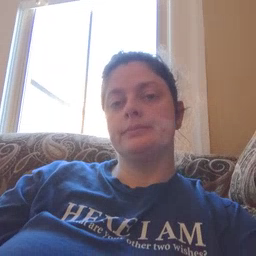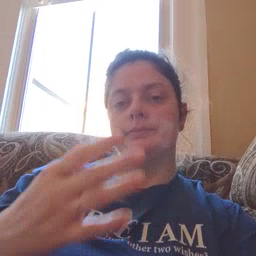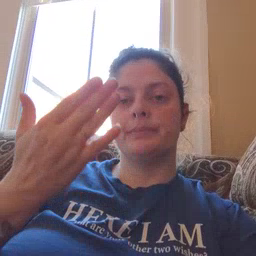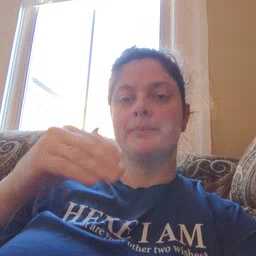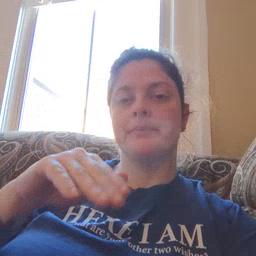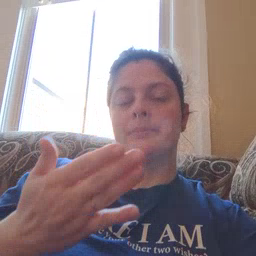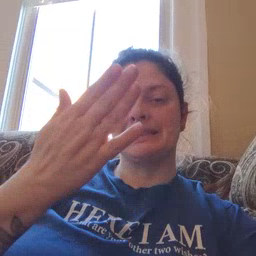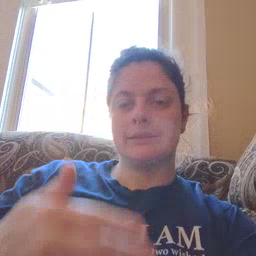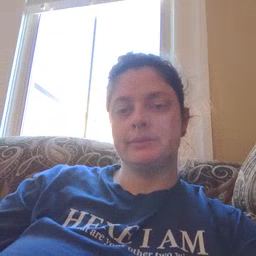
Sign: mitten